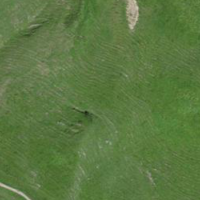
EUNIS habitat code: 26
Species observed at this site:
Papilio machaon
Arnica montana
Campanula thyrsoides